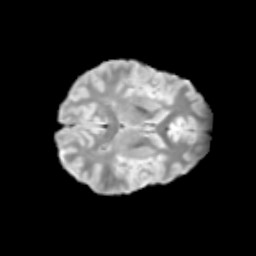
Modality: T2w
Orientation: axial
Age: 11
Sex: female
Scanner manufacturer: siemens
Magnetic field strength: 3 T
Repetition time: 3.8 s
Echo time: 0.07 s